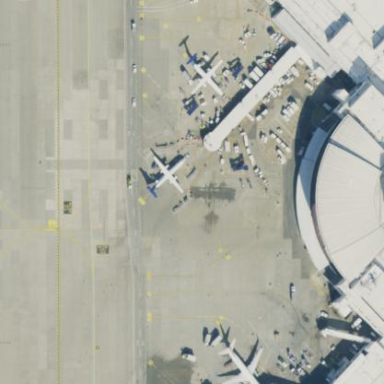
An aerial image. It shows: Apron at the airport.